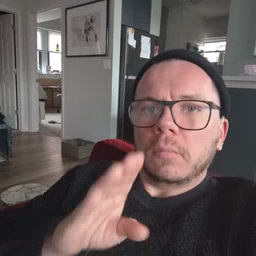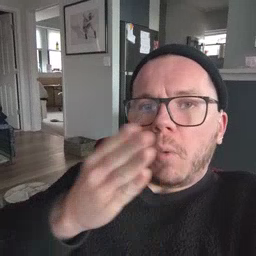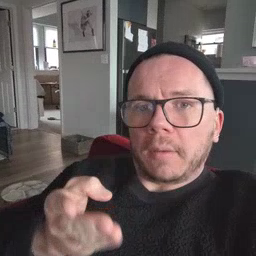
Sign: open